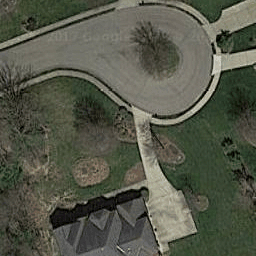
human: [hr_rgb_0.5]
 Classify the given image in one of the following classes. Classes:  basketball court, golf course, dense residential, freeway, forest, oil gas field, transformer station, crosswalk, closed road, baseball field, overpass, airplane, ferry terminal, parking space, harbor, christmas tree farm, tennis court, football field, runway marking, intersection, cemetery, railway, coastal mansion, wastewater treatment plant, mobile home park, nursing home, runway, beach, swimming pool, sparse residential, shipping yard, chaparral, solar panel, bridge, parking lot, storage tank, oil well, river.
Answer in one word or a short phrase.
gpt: closed road